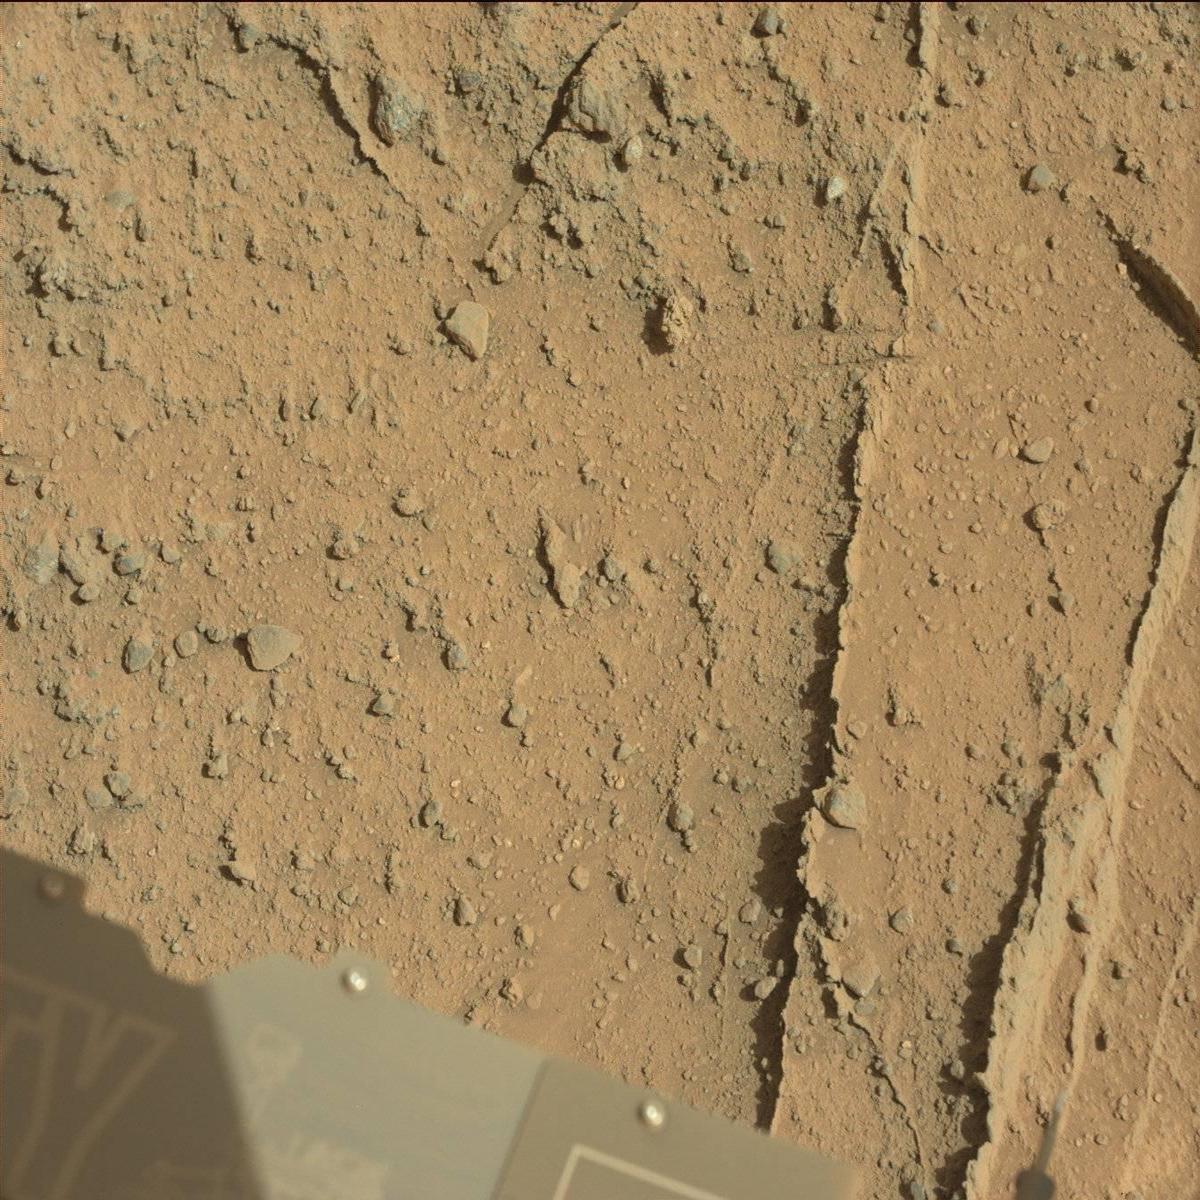
Terrain classes present: Bedrock, Rock, Rover, Sand / Soil